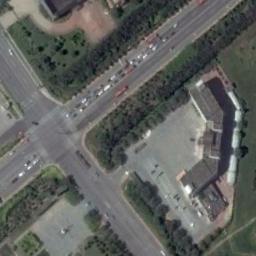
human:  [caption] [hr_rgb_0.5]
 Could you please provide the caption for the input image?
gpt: There are some big trees above the intersection .

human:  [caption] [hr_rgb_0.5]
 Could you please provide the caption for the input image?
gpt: There are many trees near the intersection .

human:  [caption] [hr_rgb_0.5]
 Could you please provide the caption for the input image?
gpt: An intersection with dense traffic is between some houses and green areas .

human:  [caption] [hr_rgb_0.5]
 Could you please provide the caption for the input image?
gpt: There are many moving and waiting vehicles on the road at the intersection, There are many buildings and some trees around the intersection, And many cars are parked in the open space beside the intersection .

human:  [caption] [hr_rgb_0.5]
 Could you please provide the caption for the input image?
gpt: There are green belts and a black building beside the intersection .